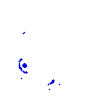
Particle: kaon